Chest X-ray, AP view. Patient: 64 years old, sex M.
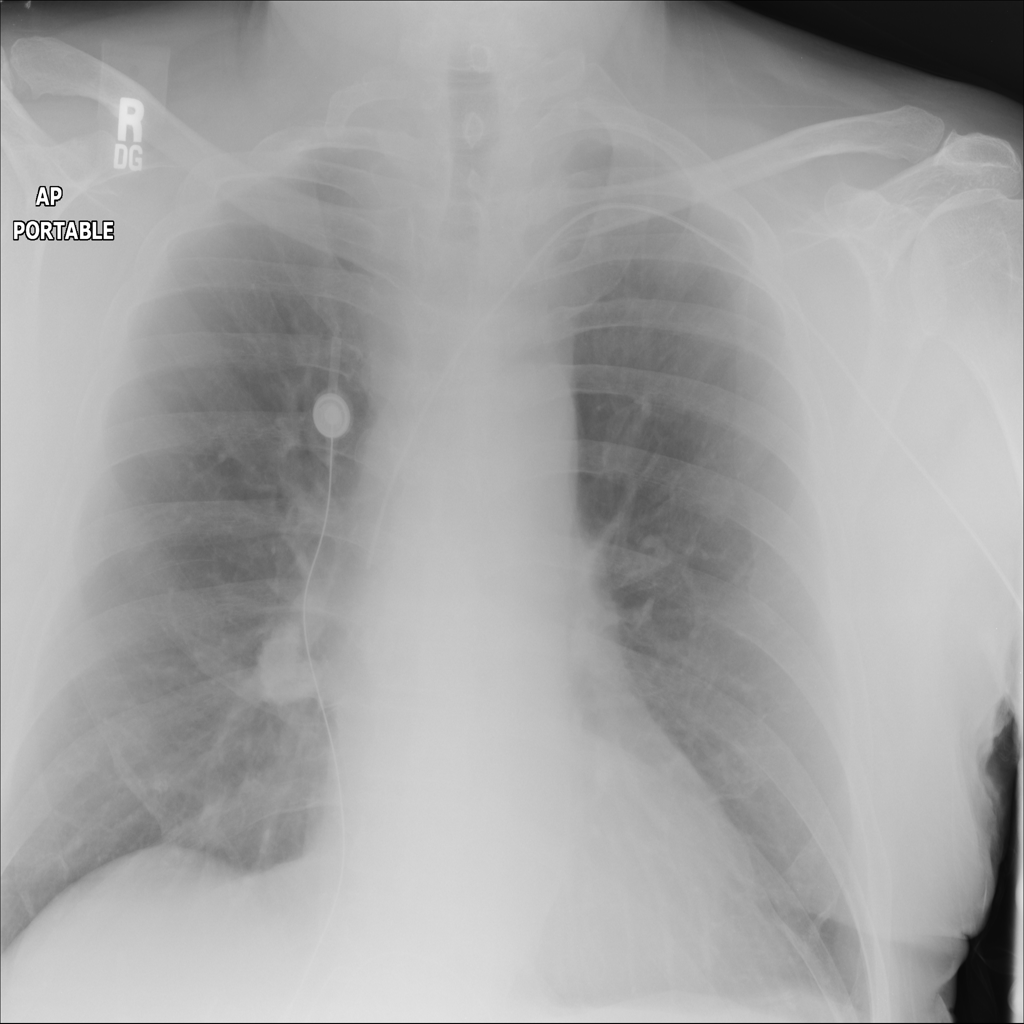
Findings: No Finding